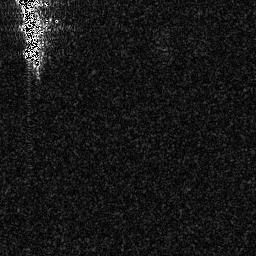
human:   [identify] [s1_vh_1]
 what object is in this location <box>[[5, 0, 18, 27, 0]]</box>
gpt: <ref>1 large ship at the top left</ref>